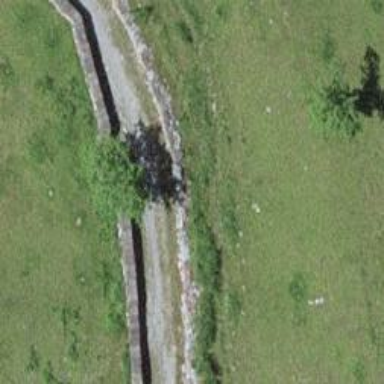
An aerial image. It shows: Wall made of dry stone.